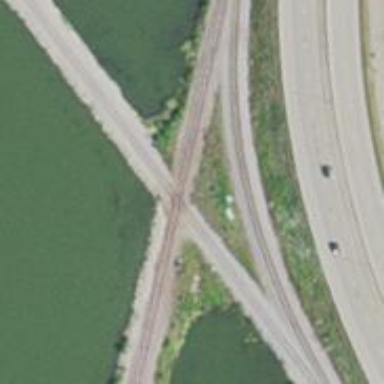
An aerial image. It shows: Railway crossing.